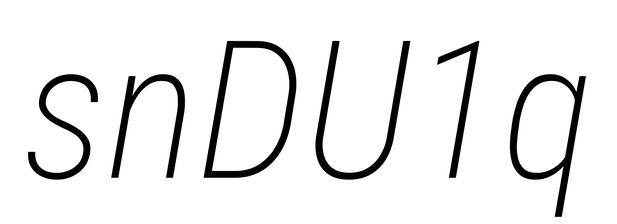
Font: Roboto-Italic_Condensed_ExtraLight_Italic